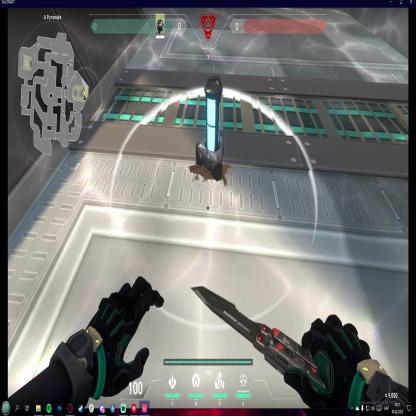
Label: planted spike